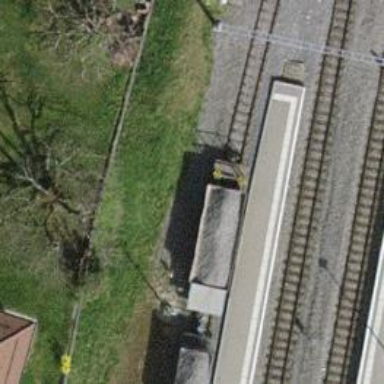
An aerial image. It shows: Narrow-gauge railway siding with electrified contact line.